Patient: sex M, age 47
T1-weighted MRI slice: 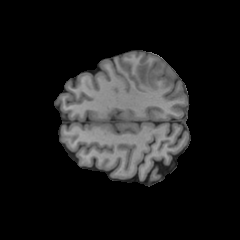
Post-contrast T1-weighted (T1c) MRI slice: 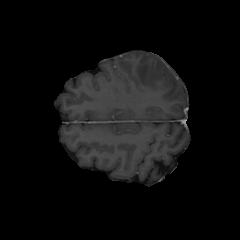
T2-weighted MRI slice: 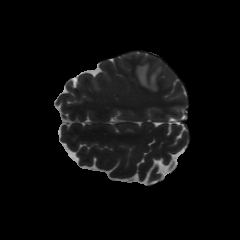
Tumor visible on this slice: yes
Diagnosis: Glioblastoma, IDH-wildtype
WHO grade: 4